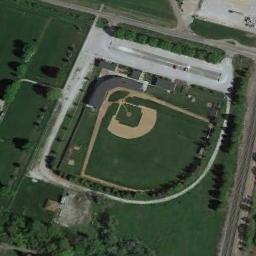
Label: baseball_diamond